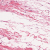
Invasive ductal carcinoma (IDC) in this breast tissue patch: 0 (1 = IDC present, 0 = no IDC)